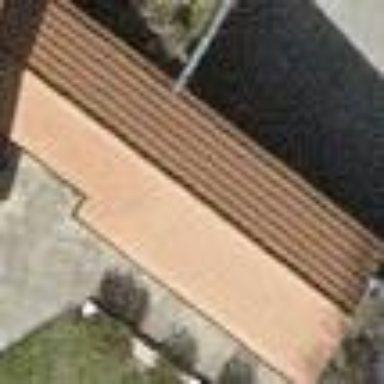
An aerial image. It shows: View of roof of building.